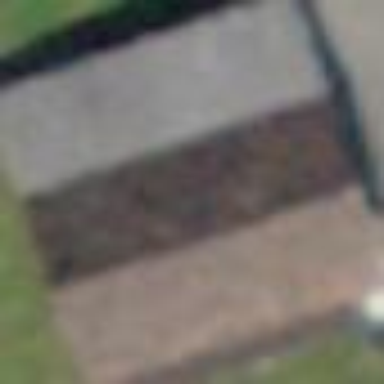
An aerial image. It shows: Garage.